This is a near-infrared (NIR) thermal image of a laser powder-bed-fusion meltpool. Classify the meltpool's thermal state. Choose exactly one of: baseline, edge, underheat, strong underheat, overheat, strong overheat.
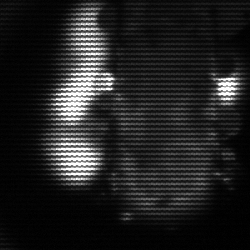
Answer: strong underheat